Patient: sex M, age 57
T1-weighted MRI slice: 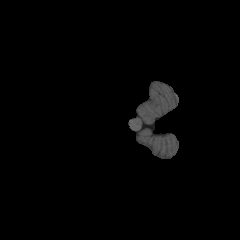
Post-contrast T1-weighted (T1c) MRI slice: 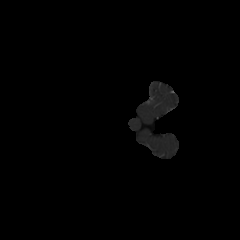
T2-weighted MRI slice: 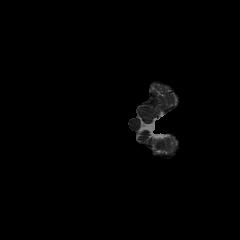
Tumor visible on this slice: no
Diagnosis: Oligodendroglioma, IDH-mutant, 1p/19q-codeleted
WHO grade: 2